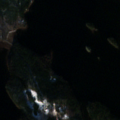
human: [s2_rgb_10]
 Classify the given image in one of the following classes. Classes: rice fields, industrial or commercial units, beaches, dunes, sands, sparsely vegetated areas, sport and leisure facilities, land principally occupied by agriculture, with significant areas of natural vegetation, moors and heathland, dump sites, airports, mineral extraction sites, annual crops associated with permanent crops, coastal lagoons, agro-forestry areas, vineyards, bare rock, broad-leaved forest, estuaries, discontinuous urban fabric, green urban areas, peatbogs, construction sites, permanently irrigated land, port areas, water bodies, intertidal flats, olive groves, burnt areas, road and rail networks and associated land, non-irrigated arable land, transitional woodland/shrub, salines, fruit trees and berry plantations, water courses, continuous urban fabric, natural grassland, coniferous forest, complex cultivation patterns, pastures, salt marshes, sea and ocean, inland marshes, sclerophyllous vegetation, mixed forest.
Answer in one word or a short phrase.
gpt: coniferous forest, mixed forest, water bodies